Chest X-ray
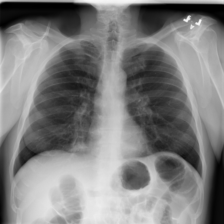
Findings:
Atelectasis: negative
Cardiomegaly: negative
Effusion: negative
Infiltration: positive
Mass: negative
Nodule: negative
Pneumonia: negative
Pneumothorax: negative
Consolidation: negative
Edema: negative
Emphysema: negative
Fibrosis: negative
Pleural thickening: negative
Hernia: negative